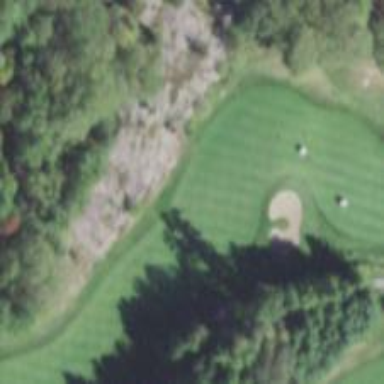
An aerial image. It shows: View of golf hole.